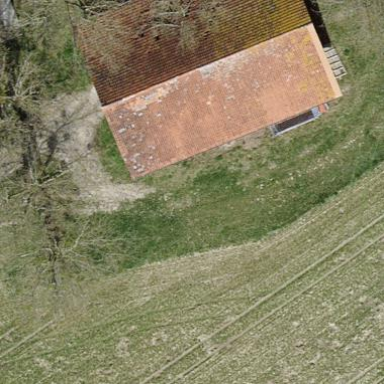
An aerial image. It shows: Shed building.